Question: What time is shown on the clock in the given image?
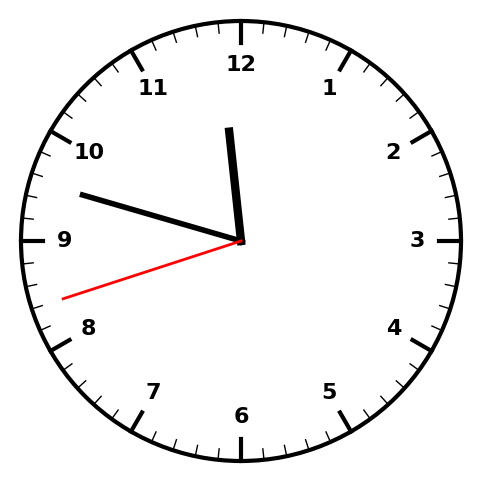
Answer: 11:47:42